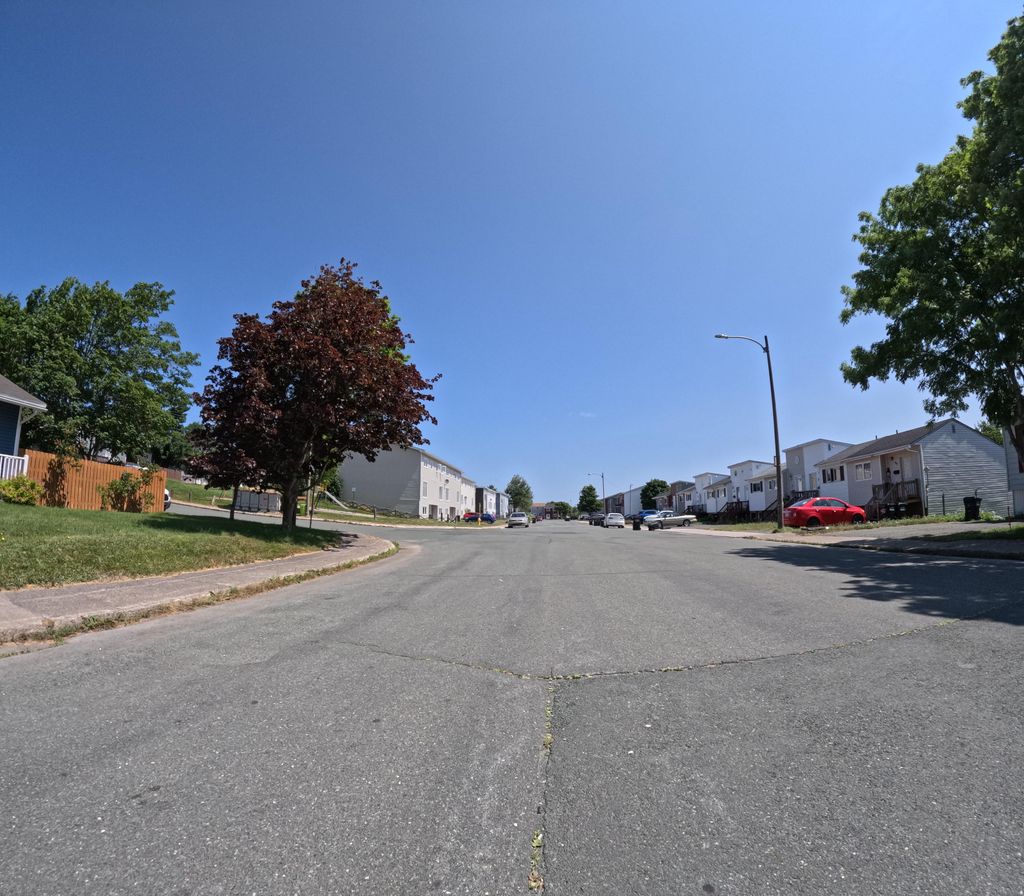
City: st_johns